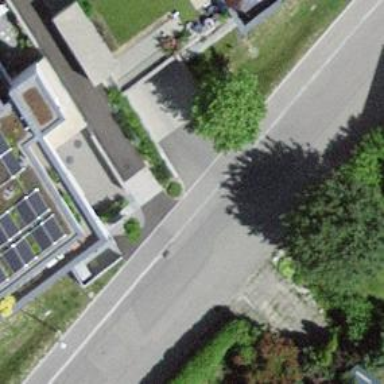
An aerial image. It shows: Set of steps on the road.